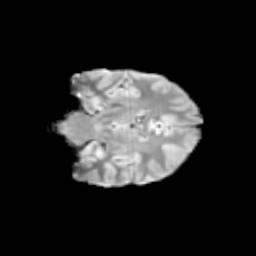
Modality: T2w
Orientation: coronal
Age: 13
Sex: female
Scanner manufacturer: siemens
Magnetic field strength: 3 T
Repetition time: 3.8 s
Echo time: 0.07 s